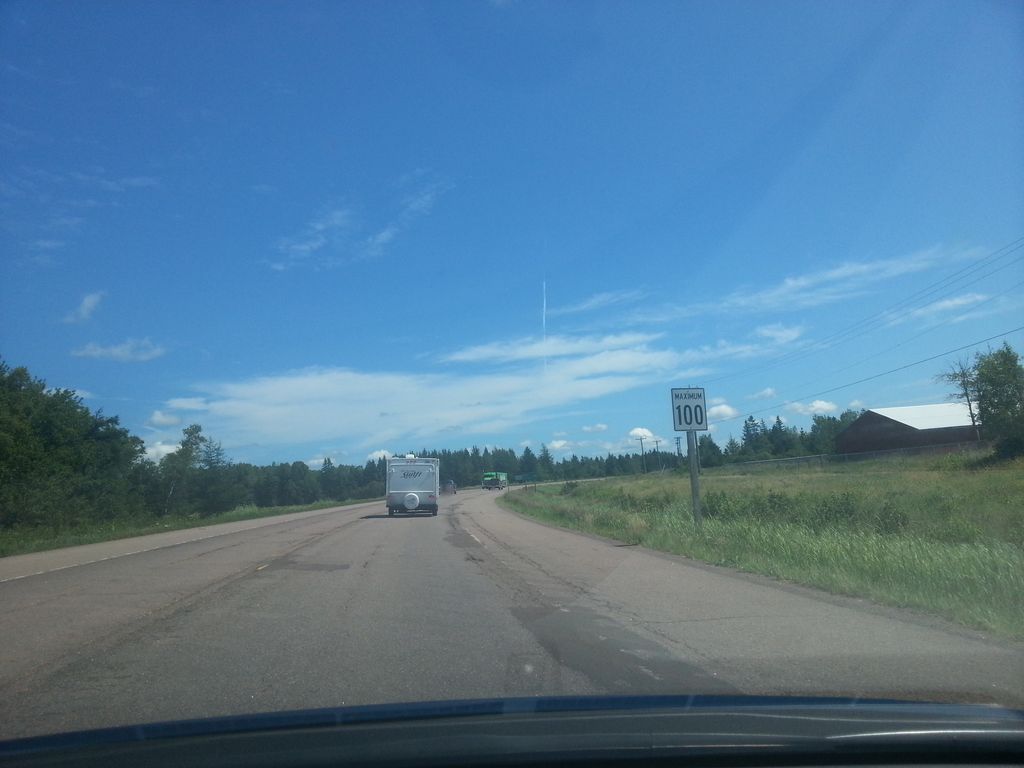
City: charlottetown